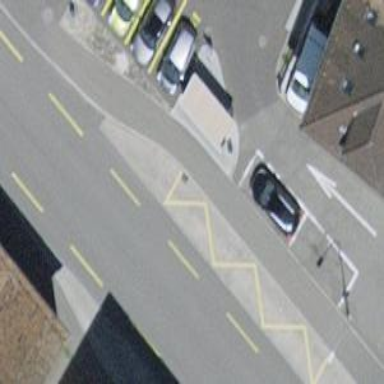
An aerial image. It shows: Sidewalk with public transport platform.